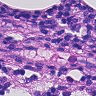
Metastatic tissue present: no